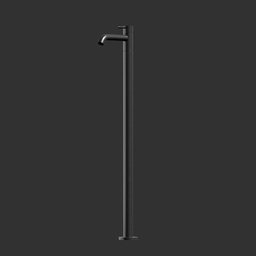
Label: appliances